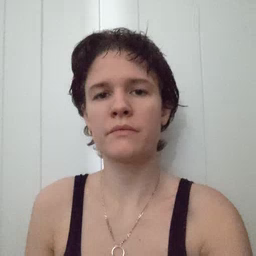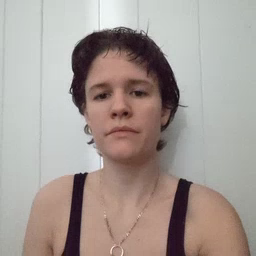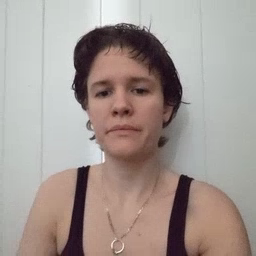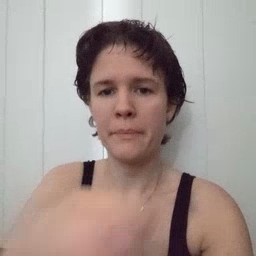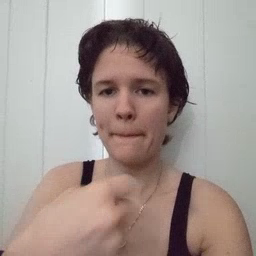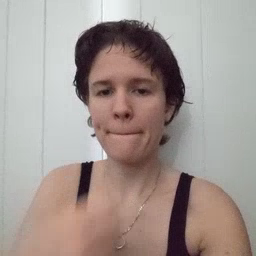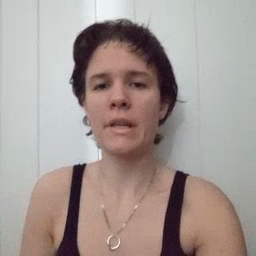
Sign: make